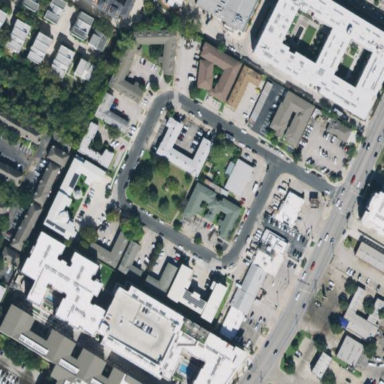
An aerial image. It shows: Retail area.